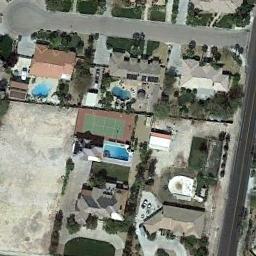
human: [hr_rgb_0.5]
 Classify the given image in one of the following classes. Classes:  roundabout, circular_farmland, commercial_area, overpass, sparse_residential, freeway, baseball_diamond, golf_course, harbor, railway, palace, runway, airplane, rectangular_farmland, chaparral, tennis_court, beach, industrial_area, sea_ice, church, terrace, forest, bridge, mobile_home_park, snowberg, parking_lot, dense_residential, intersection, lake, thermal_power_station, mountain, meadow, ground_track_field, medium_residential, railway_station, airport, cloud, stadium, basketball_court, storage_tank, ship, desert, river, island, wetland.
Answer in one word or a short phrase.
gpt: tennis_court